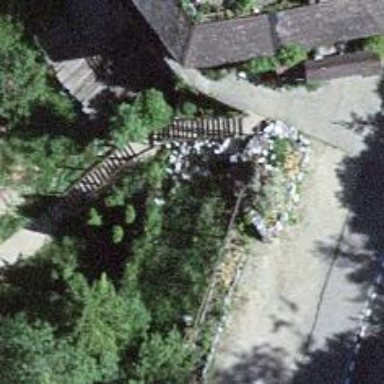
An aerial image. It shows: Set of steps on the road.